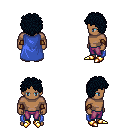
a pixel art fantasy rpg character, male body template, human, dark skin, blue cape, magenta pants, raven curly afro hairstyle, leather bracers, gold boots, four views (front, back, left, right), 2x2 character sprite sheet, small pixel art, hard edges, no anti-aliasing